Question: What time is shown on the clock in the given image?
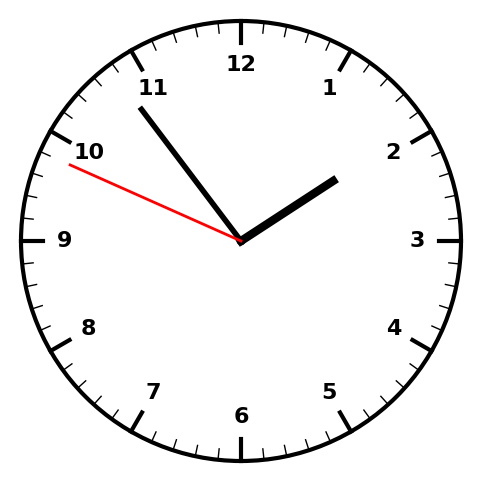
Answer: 01:53:49